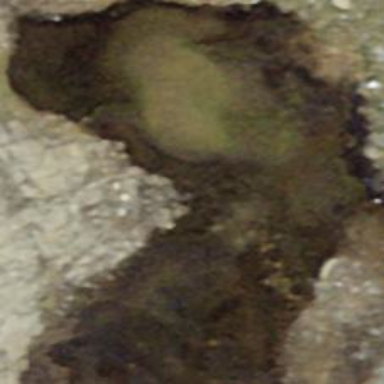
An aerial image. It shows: Pond surrounded by natural water.